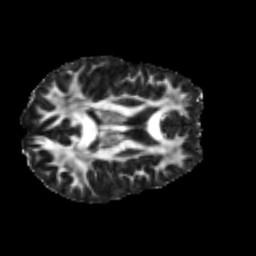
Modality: FA
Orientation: axial
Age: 25
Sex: male
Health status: healthy
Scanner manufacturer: philips
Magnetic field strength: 3 T
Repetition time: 10.355 s
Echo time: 0.0712 s